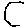
Label: hexagon